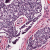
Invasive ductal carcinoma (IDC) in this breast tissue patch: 1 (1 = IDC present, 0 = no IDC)